Field crop: tomato
Growth stage: 1
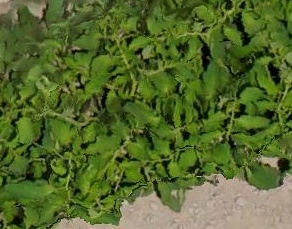
Species: tomato